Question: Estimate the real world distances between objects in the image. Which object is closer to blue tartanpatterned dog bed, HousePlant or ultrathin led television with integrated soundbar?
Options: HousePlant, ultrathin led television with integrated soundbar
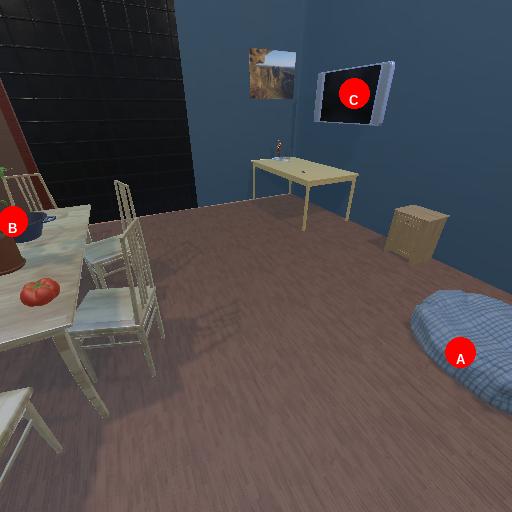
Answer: HousePlant